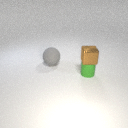
small green rubber cylinder below small brown metal cube